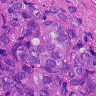
Metastatic tissue present: yes